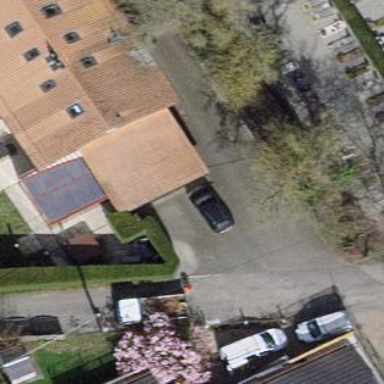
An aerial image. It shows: View of roof of building.